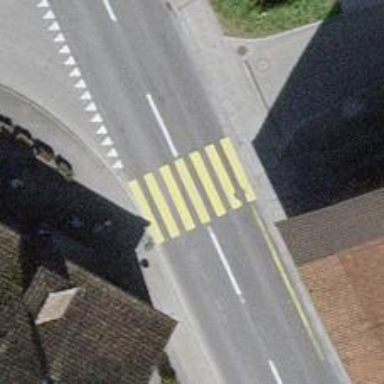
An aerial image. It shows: Secondary road with separate sidewalks on both sides.